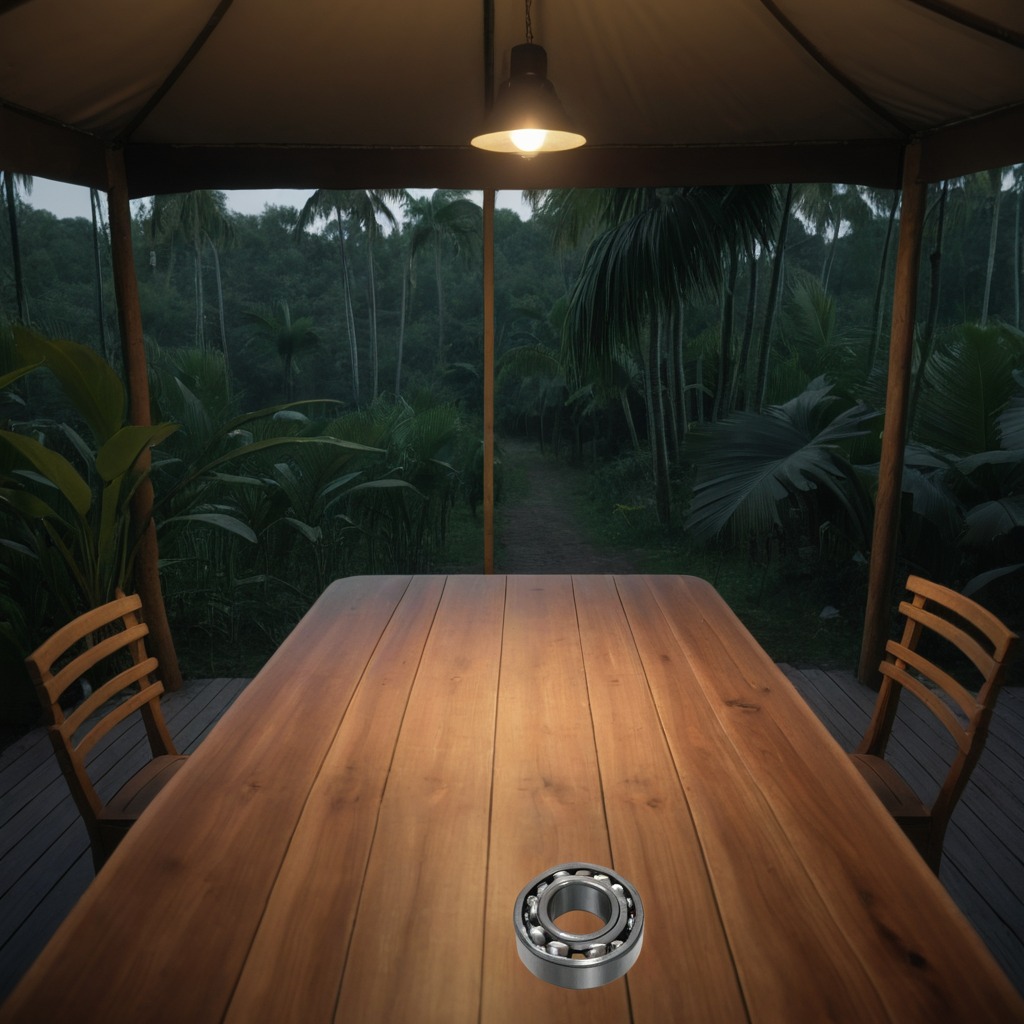
A metal ball bearing is lying on a wooden table inside a jungle field workshop tent at night dim ambient light soft shadows worn but